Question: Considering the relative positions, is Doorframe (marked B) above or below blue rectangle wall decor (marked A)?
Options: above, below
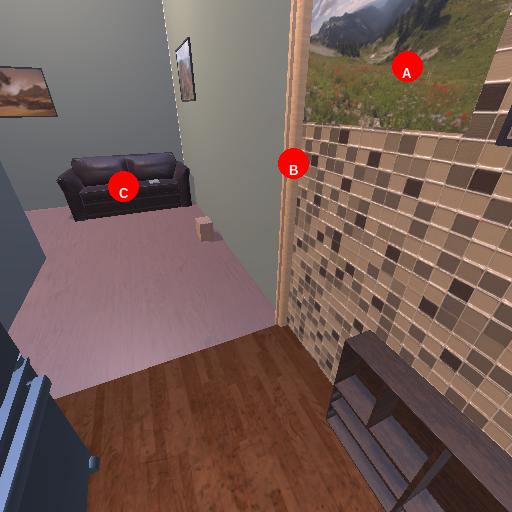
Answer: above